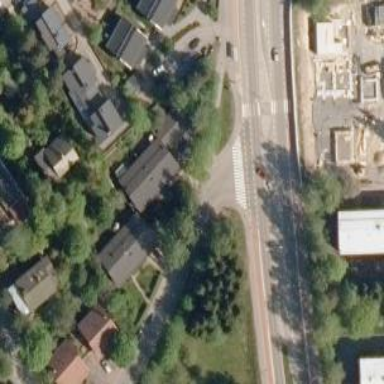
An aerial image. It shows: Road with "give way" sign.